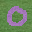
Label: 0